Question: I have a chart (code to replicate will be below) that has two lines (and points) of data that need to be color coded, then three sets of confidence intervals (lines) which need to have their own color coding.
Unfortunately, ggplot sees the two calls to geom_line() and fits them all in the same scale.

Is there a way to have the central lines and dots have one scale (and legend entry) while the outer lines have a seperate scale (and legend entry)?
I've seen (complex) answers like <URL>.
Thanks for any help.
Code to produce data and graphs. Sorry for the length:
'''
exShapedMayGroup <- structure(list(Date = structure(c(14730, 14730, 14730, 14731,
14731, 14731, 14734, 14734, 14734, 14735, 14735, 14735, 14736,
14736, 14736, 14737, 14737, 14737, 14740, 14740, 14740, 14741,
14741, 14741, 14742, 14742, 14742, 14743, 14743, 14743, 14744,
14744, 14744, 14745, 14745, 14745, 14746, 14746, 14746, 14748,
14748, 14748, 14749, 14749, 14749, 14750, 14750, 14750, 14750,
14750, 14750, 14751, 14751, 14751, 14752, 14752, 14752, 14752,
14752, 14752, 14754, 14754, 14754, 14756, 14756, 14756, 14757,
14757, 14757, 14758, 14758, 14758, 14758, 14758, 14758, 14759,
14759, 14759, 14760, 14760, 14760), class = "Date"), Score = c(0.028,
0.028, 0.028, 0.03289, 0.03289, 0.03289, 0.034512, 0.034512,
0.034512, <PHONE>, <PHONE>, <PHONE>, 0.<PHONE>, 0.<PHONE>,
0.<PHONE>, 0.040805744, 0.040805744, 0.040805744, <PHONE>,
<PHONE>, <PHONE>, <PHONE>, <PHONE>, <PHONE>,
0.<PHONE>, 0.<PHONE>, 0.<PHONE>, 0.0342191527424,
0.0342191527424, 0.0342191527424, 0.09799532219392, 0.09799532219392,
0.09799532219392, 0.122746257755136, 0.122746257755136, 0.122746257755136,
0.0999570062041088, 0.0999570062041088, 0.0999570062041088, 0.0950656049632871,
0.0950656049632871, 0.0950656049632871, 0.0837224839706296, 0.0837224839706296,
0.0837224839706296, 0.00418, 0.00418, 0.00418, 0.0806379871765037,
0.0806379871765037, 0.0806379871765037, 0.009624, 0.009624, 0.009624,
<PHONE>, <PHONE>, <PHONE>, 0.090740389741203, 0.090740389741203,
0.090740389741203, 0.0905523117929624, 0.0905523117929624, 0.0905523117929624,
0.0761218494343699, 0.0761218494343699, 0.0761218494343699, 0.0707874795474959,
0.0707874795474959, 0.0707874795474959, 0.<PHONE>, 0.<PHONE>,
0.<PHONE>, 0.0636099836379967, 0.0636099836379967, 0.0636099836379967,
0.0550479869103974, 0.0550479869103974, 0.0550479869103974, 0.0466883895283179,
0.0466883895283179, 0.0466883895283179), Right = c("1", "2",
"3", "1", "2", "3", "1", "2", "3", "1", "2", "3", "1", "2", "3",
"1", "2", "3", "1", "2", "3", "1", "2", "3", "1", "2", "3", "1",
"2", "3", "1", "2", "3", "1", "2", "3", "1", "2", "3", "1", "2",
"3", "1", "2", "3", "1", "2", "3", "1", "2", "3", "1", "2", "3",
"1", "2", "3", "1", "2", "3", "1", "2", "3", "1", "2", "3", "1",
"2", "3", "1", "2", "3", "1", "2", "3", "1", "2", "3", "1", "2",
"3"), .id = c("0", "0", "0", "0", "0", "0", "0", "0", "0", "0",
"0", "0", "0", "0", "0", "0", "0", "0", "0", "0", "0", "0", "0",
"0", "0", "0", "0", "0", "0", "0", "0", "0", "0", "0", "0", "0",
"0", "0", "0", "0", "0", "0", "0", "0", "0", "1", "1", "1", "0",
"0", "0", "1", "1", "1", "1", "1", "1", "0", "0", "0", "0", "0",
"0", "0", "0", "0", "0", "0", "0", "1", "1", "1", "0", "0", "0",
"0", "0", "0", "0", "0", "0"), Lower = c(0.0452301816389807,
0.0299531343622987, 0.0146760870856168, 0.0409430625769167, 0.0213788962381707,
0.00181472989942479, 0.0386359600820249, 0.0167646912483872,
-0.00510657758525054, 0.037279363974053, 0.0140514990324434,
-0.00917636590916623, 0.0364512577706185, 0.0123952866255743,
-0.0116606845194698, 0.0359359120595814, 0.0113645952035002,
-0.0132067216525811, 0.0356116886483614, 0.0107161483810601,
-0.0141793918862411, 0.035406383399575, 0.0103055378834873, -0.0147953076326005,
0.0352758647295475, 0.0100445005434323, -0.0151868636426829,
0.0351926859362388, 0.00987814295681498, -0.0154364000226088,
0.035139594640892, 0.00977196036612139, -0.0155956739086492,
0.0351056744462797, 0.00970411997689682, -0.0156974344924861,
0.0350839892725913, 0.00966074962952, -0.0157624900135513, 0.0350701204632195,
0.00963301201077625, -0.0158040964416669, 0.035061248392137,
0.00961526786861143, -0.0158307126549142, NA, NA, NA, 0.0350555718896789,
0.00960391486369513, -0.0158477421622886, NA, NA, NA, NA, NA,
NA, 0.0350519395924259, 0.00959665026918906, -0.0158586390540477,
0.0350496151941651, 0.00959200147266757, -0.01586561224883, 0.0350481276906492,
0.00958902646563569, -0.0158700747593778, 0.035047175734008,
0.00958712255235328, -0.0158729306293014, NA, NA, NA, 0.0350465665004368,
0.00958590408521094, -0.0158747583300149, 0.0350461765986017,
0.00958512428154069, -0.0158759280355203, 0.0350459270645606,
0.00958462521345864, -0.0158766766376434), Upper = c(0.0757842761923446,
0.0910613234690266, 0.106338370745709, 0.0800713952544086, 0.0996355615931546,
0.119199727931901, 0.0823784977493004, 0.104249766582938, 0.126121035416576,
0.0837350938572723, 0.106962958798882, 0.130190823740492, 0.0845632000607068,
0.108619171205751, 0.132675142350795, 0.0850785457717439, 0.109649862627825,
0.134221179483906, 0.0854027691829639, 0.110298309450265, 0.135193849717566,
0.0856080744317504, 0.110708919947838, 0.135809765463926, 0.0857385931017778,
0.110969957287893, 0.136201321474008, 0.0858217718950865, 0.11113631487451,
0.136450857853934, 0.0858748631904333, 0.111242497465204, 0.136610131739975,
0.0859087833850456, 0.111310337854428, 0.136711892323811, 0.085930468558734,
0.111353708201805, 0.136776947844877, 0.0859443373681059, 0.111381445820549,
0.136818554272992, 0.0859532094391883, 0.111399189962714, 0.136845170486239,
NA, NA, NA, 0.0859588859416464, 0.11141054296763, 0.136862199993614,
NA, NA, NA, NA, NA, NA, 0.0859625182388994, 0.111417807562136,
0.136873096885373, 0.0859648426371602, 0.111422456358658, 0.136880070080155,
0.0859663301406761, 0.11142543136569, 0.136884532590703, 0.0859672820973173,
0.111427335278972, 0.136887388460627, NA, NA, NA, 0.0859678913308885,
0.111428553746114, 0.13688921616134, 0.0859682812327236, 0.111429333549785,
0.136890385866846, 0.0859685307667647, 0.111429832617867, 0.136891134468969
)), .Names = c("Date", "Score", "Right", ".id", "Lower", "Upper"
), row.names = c(NA, 81L), class = "data.frame")
ggplot(exShapedMayGroup, aes_string(x="Date", y="Score")) + geom_line(aes_string(group=".id", colour=".id")) +
geom_point(aes_string(colour=".id")) + geom_line(aes_string(y="Lower", colour="Right")) +
geom_line(aes_string(y="Upper", colour="Right")) + scale_color_discrete(name="Limits")
'''
P.S. Only using aes_string because this is called in a function which allows the user to input columns as a character.
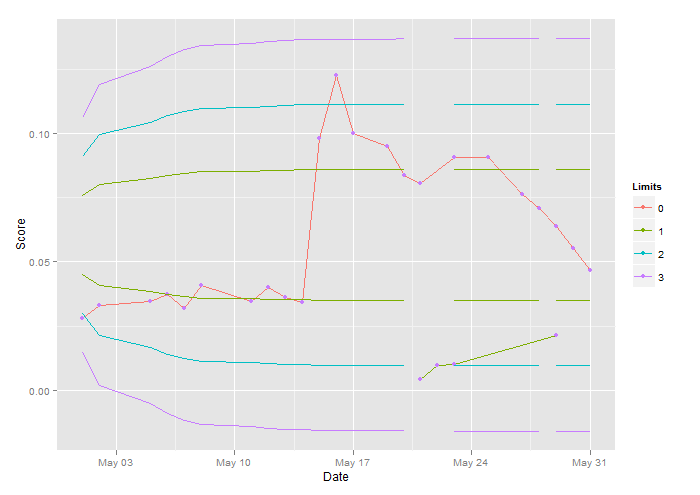
Answer: Unfortunately Hadley confirmed this is not possible. So I decided to use linetype instead (and not have anything distinguishing the points). This made everyone happy.
'''
ggplot(exShapedMayGroup, aes_string(x="Date", y="Score")) +
geom_line(aes_string(group=".id", linetype=".id")) +
geom_point() +
geom_line(aes_string(y="Lower", colour="Right")) +
geom_line(aes_string(y="Upper", colour="Right")) +
scale_linetype_discrete(name="Group") + scale_color_discrete(name="Limits")
'''